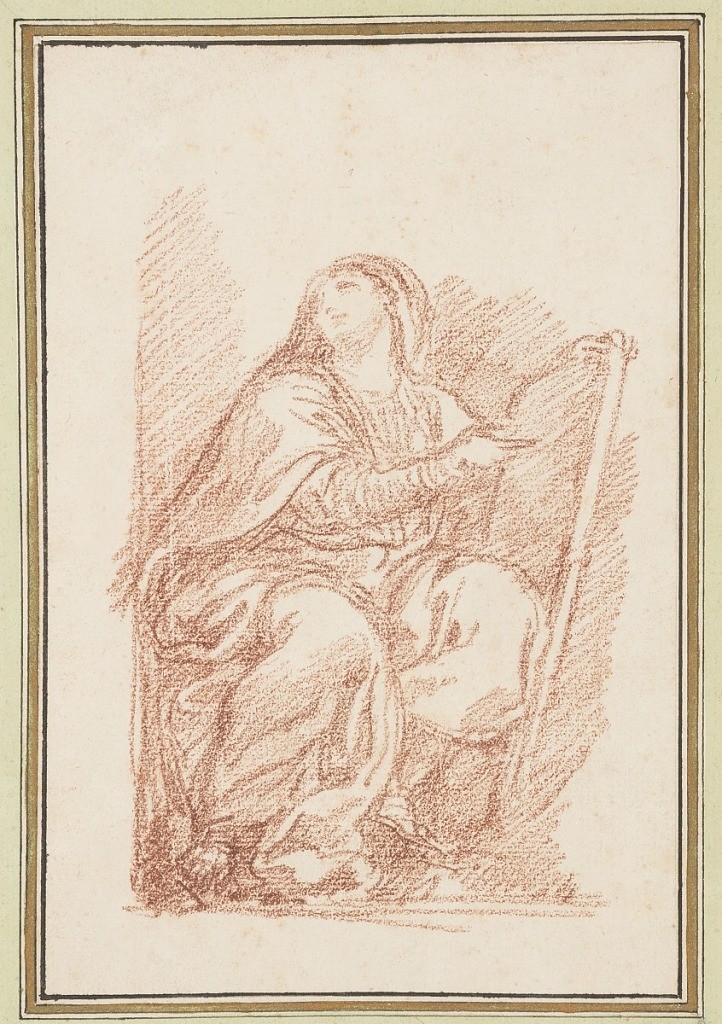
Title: Seated figure with tablet
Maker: Jean-Robert Ango, French, active in Rome 1759 –1770, d. 1773
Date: ca. 1759–70
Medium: Red chalk on paper
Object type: Drawing
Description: Seated female figure pointing to a tablet.